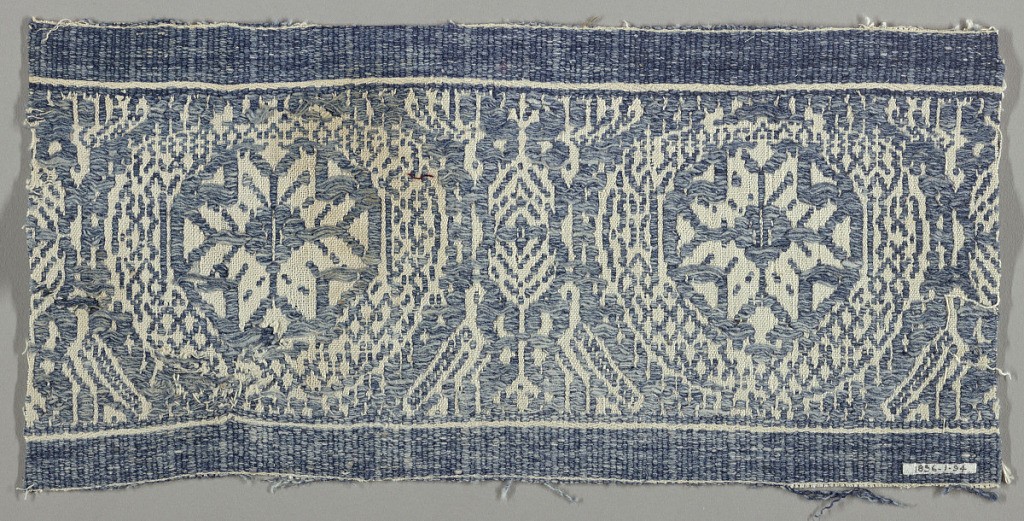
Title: Fragment
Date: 17th century
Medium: linen, cotton Technique: plain weave with supplementary weft
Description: Supplementary blue weft floating alternatively face to face creating a pattern of quatrefoil rosettes.